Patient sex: M
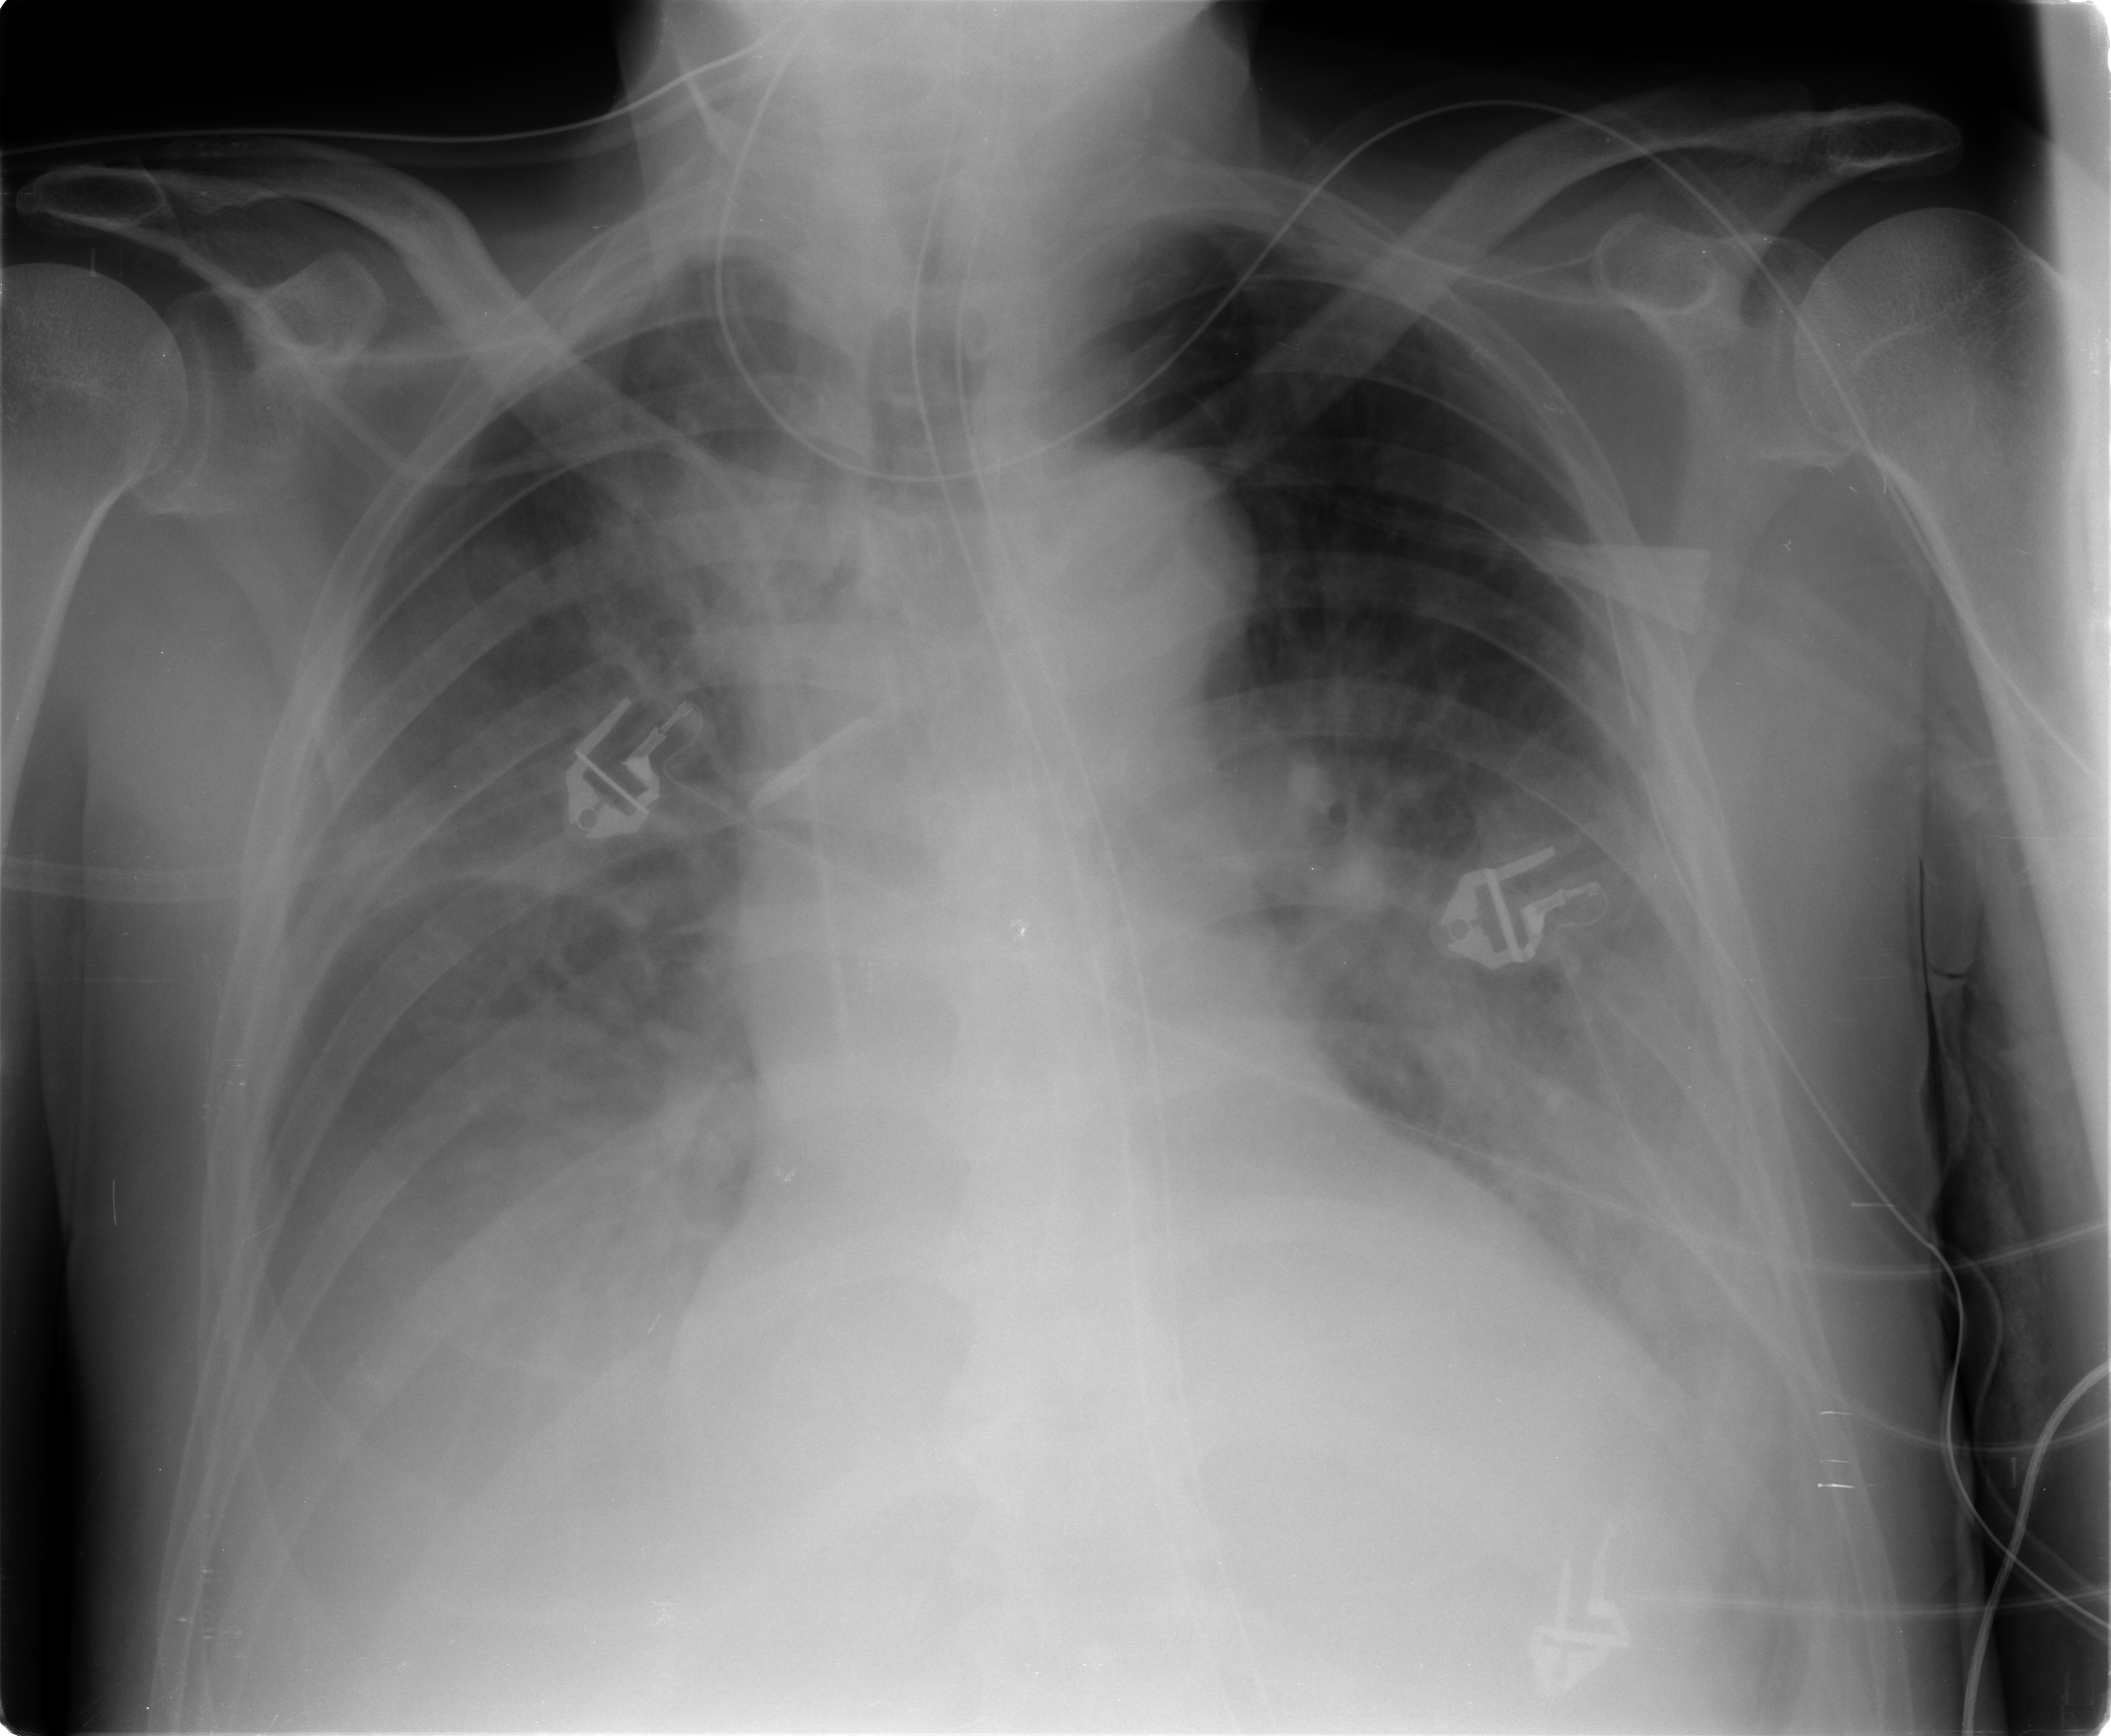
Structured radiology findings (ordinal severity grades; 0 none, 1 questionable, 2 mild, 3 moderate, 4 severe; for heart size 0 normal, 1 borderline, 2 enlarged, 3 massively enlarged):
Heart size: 2
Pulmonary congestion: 1
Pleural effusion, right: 2
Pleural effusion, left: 2
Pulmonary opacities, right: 0
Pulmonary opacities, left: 0
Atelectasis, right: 2
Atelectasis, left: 2